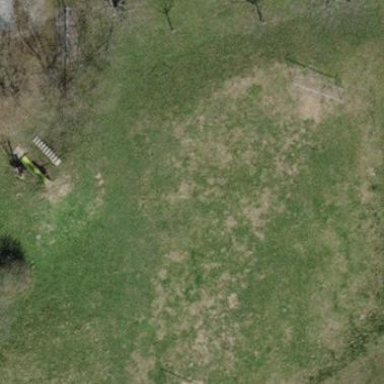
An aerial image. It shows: Playground area for leisure activities on the land.